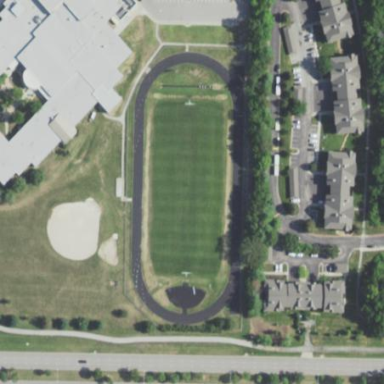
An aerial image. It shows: Track located within leisure land area.